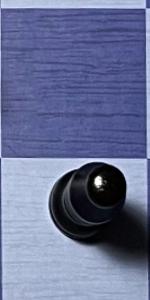
Label: Bishop_Black